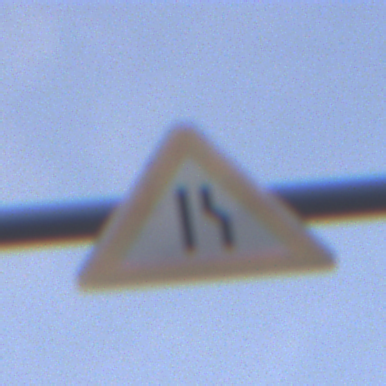
Verkehrszeichen: EinseitigVerengteFahrbahnRechts
Umgebung: Outdoor, Urban
Tageszeit: SunriseSunset
Wetter: PartlyCloudy
Licht: Natural
Jahreszeit: NotSpecified
Kontrast: LowContrast